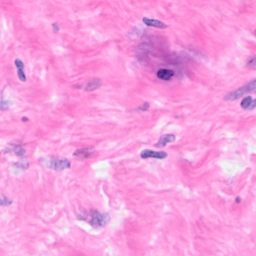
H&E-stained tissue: Breast